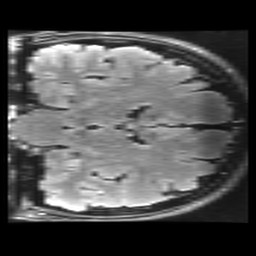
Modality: FLAIR
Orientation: coronal
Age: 24
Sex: female
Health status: healthy
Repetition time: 12 s
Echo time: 0.09782 s